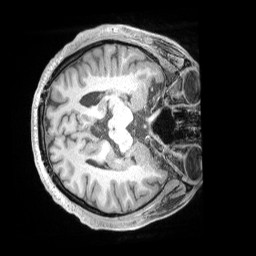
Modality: T1w
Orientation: axial
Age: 32
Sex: male
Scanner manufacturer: siemens
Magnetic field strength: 3 T
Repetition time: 2 s
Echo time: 0.00211 s